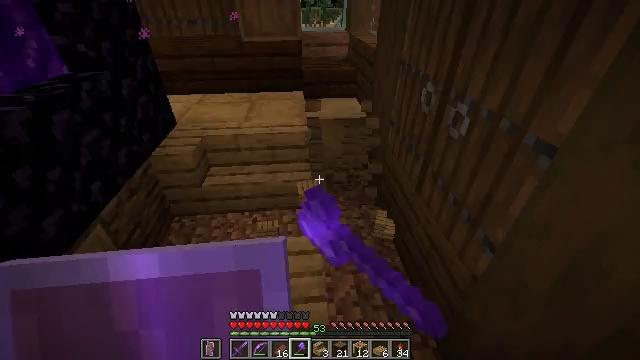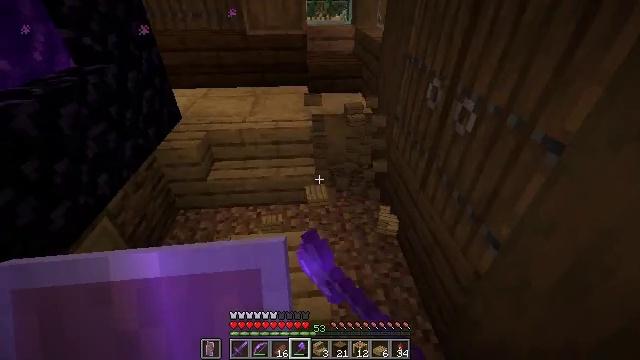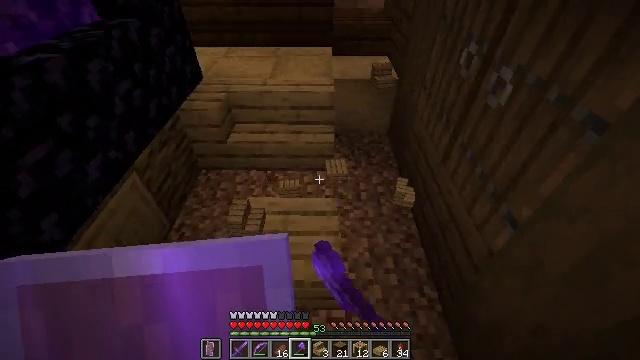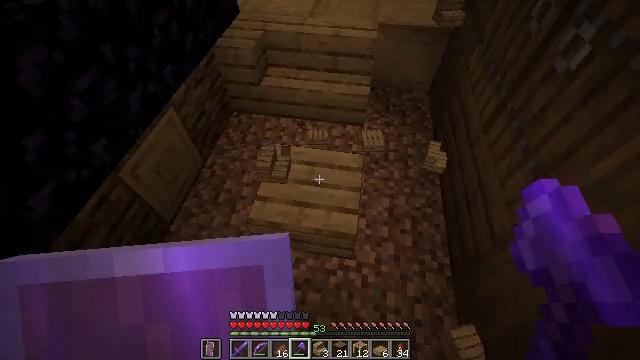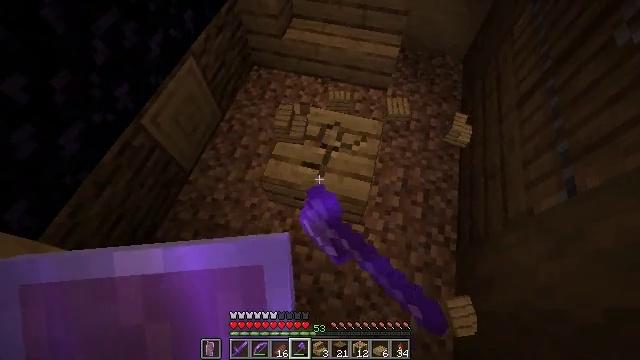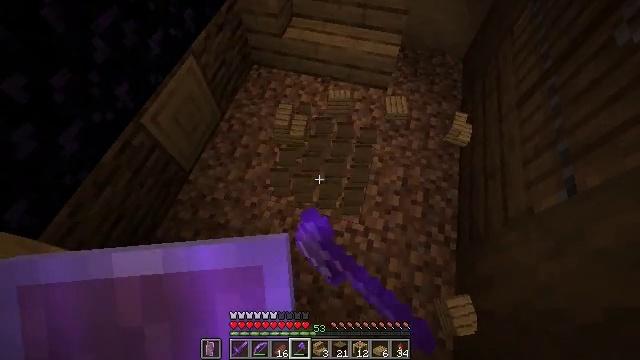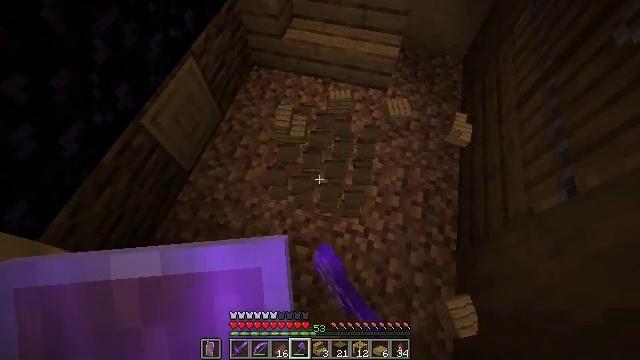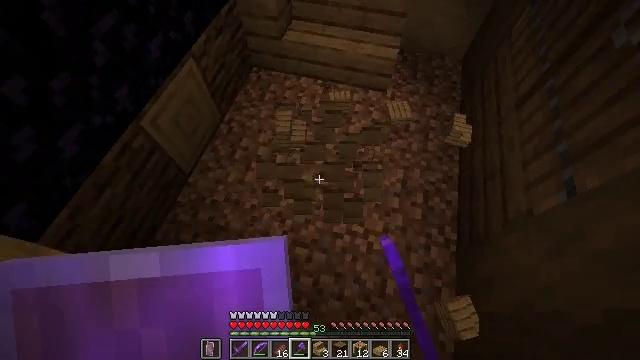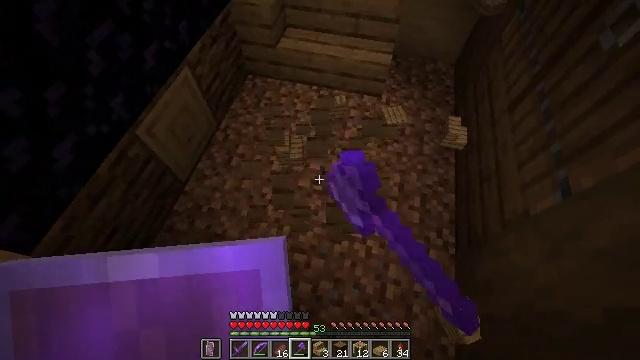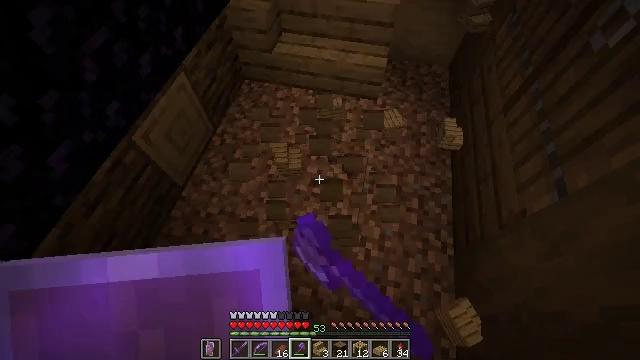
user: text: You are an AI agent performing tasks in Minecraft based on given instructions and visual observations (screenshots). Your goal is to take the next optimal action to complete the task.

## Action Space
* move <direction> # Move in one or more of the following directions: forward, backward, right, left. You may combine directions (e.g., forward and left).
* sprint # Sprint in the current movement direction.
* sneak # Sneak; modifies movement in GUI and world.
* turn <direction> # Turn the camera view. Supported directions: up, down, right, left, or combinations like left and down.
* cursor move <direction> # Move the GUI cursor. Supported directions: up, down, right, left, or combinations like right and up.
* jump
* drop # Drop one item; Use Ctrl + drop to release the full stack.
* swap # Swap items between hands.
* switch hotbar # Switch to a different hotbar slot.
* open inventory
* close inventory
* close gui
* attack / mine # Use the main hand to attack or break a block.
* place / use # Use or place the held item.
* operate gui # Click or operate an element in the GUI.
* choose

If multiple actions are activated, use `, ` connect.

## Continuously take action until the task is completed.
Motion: motion action
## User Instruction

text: Dig up the oak slab used in construction.
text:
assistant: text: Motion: turn left and down, attack / mine
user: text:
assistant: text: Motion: turn left and down, attack / mine
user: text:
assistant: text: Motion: turn left and down, attack / mine
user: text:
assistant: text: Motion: turn left and down, attack / mine
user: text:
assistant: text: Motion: attack / mine
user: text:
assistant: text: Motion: attack / mine
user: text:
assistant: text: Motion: attack / mine
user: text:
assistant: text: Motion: turn right and up, attack / mine
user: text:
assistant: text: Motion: turn right, attack / mine
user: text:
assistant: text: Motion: attack / mine